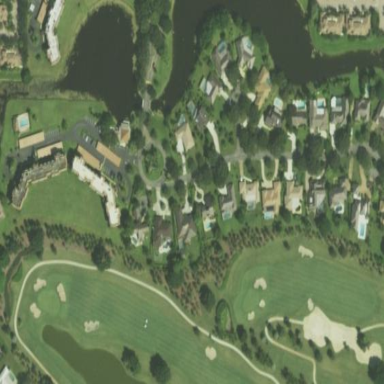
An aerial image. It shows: Water hazard on golf course. The hazard is natural water feature.